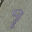
Label: 9